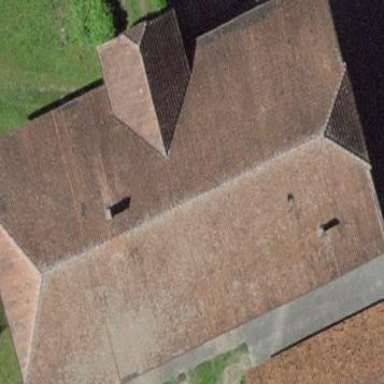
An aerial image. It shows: Farm building.